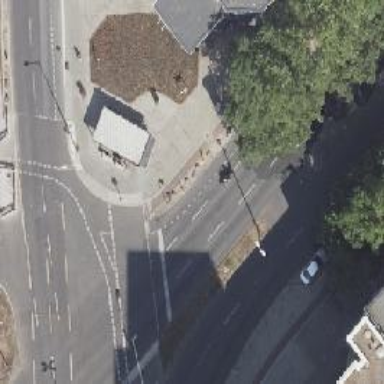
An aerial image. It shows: Footway crossing with traffic signals. The footway and cycleway surfaces are both asphalt.